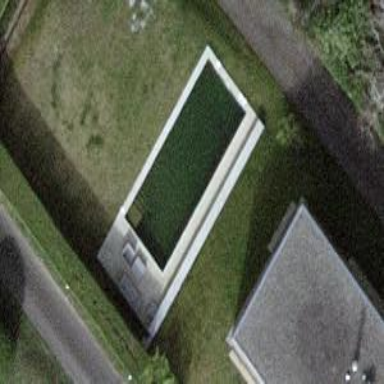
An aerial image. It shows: Swimming pool located in leisure land.